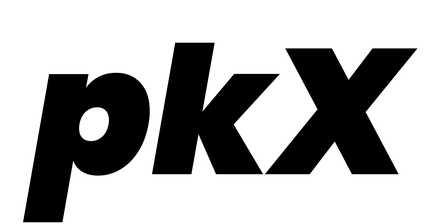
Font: Poppins-BlackItalic